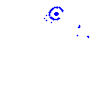
Particle: pion